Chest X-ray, PA view. Patient: 38 years old, sex F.
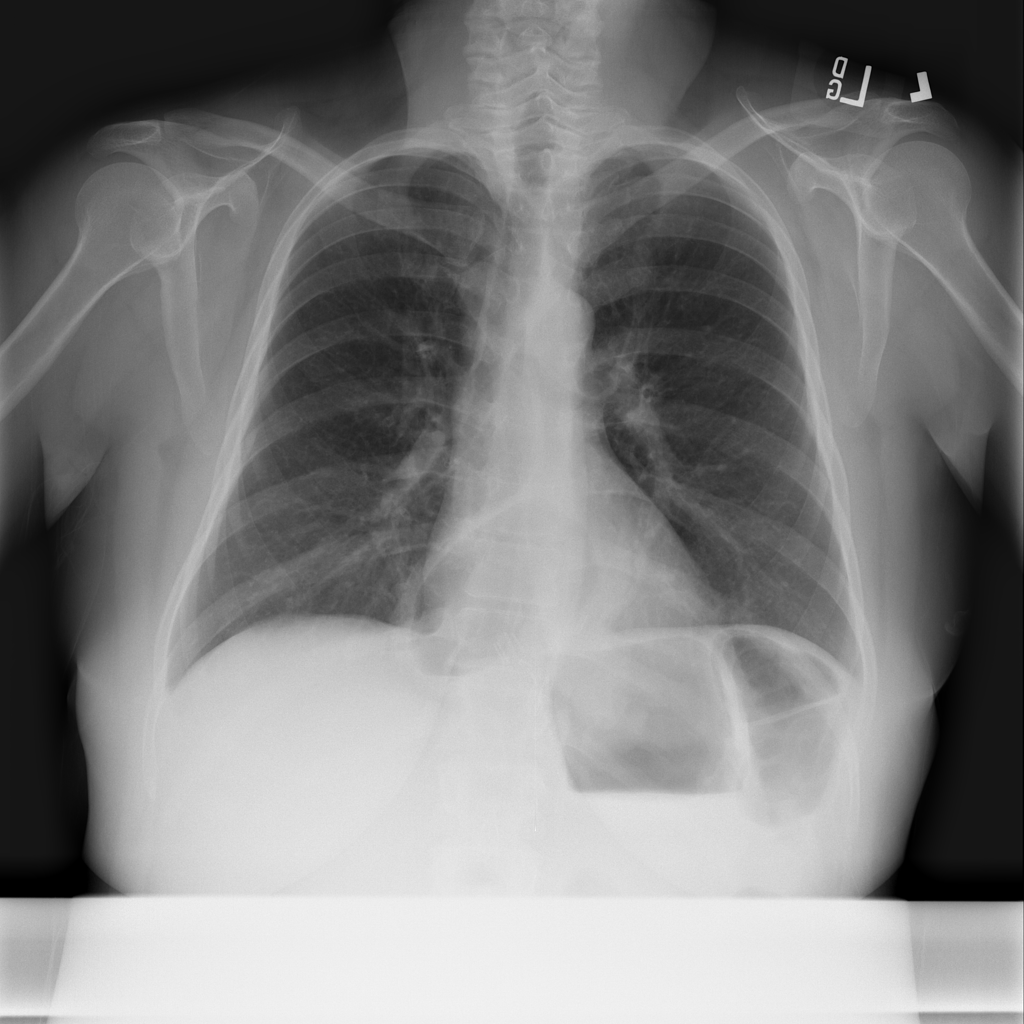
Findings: No Finding